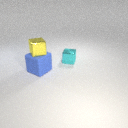
large blue rubber cube below small yellow metal cube